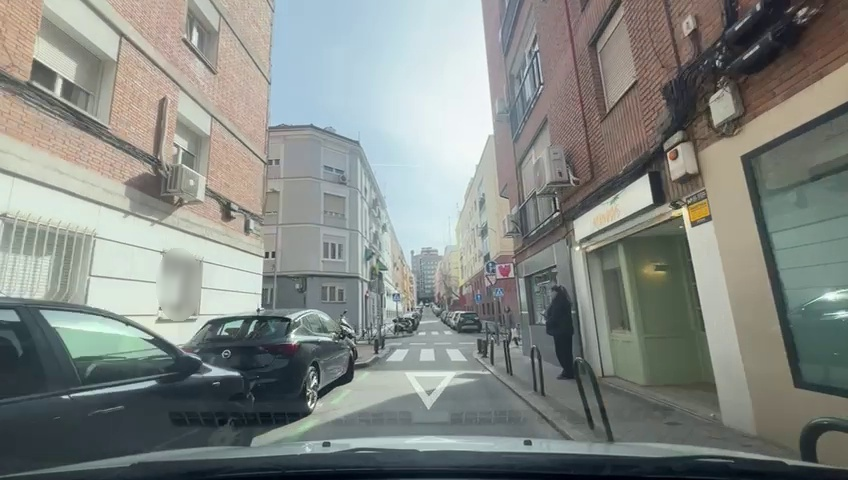
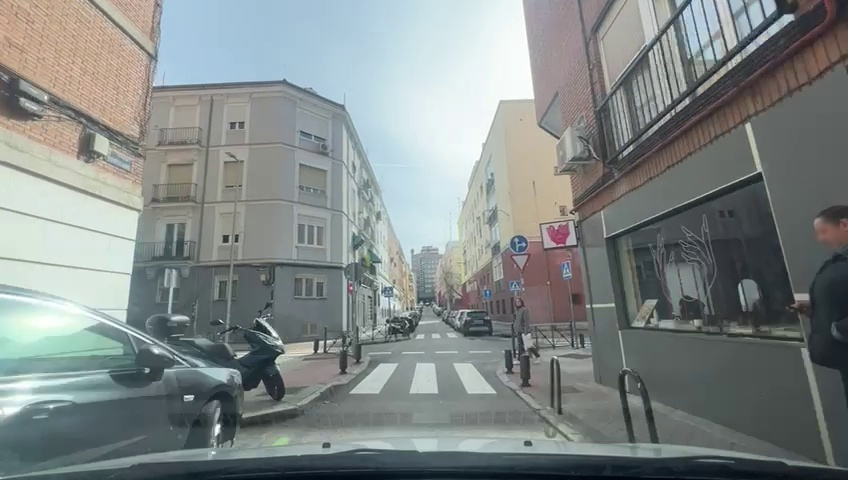
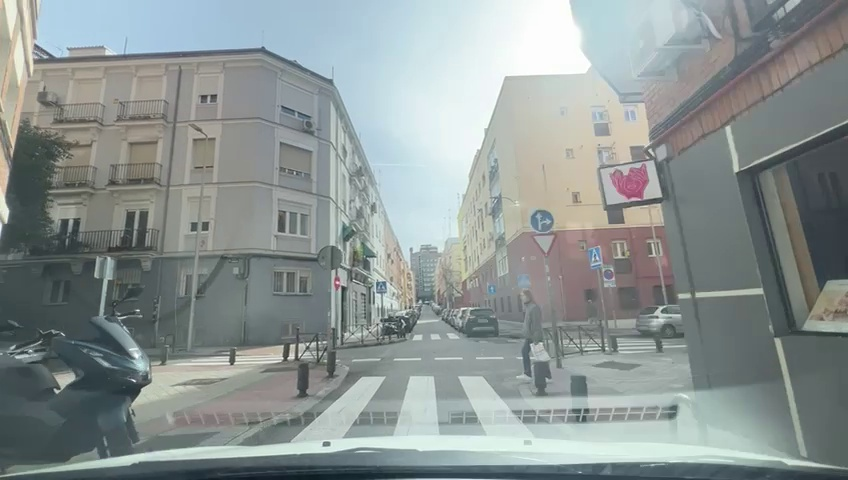
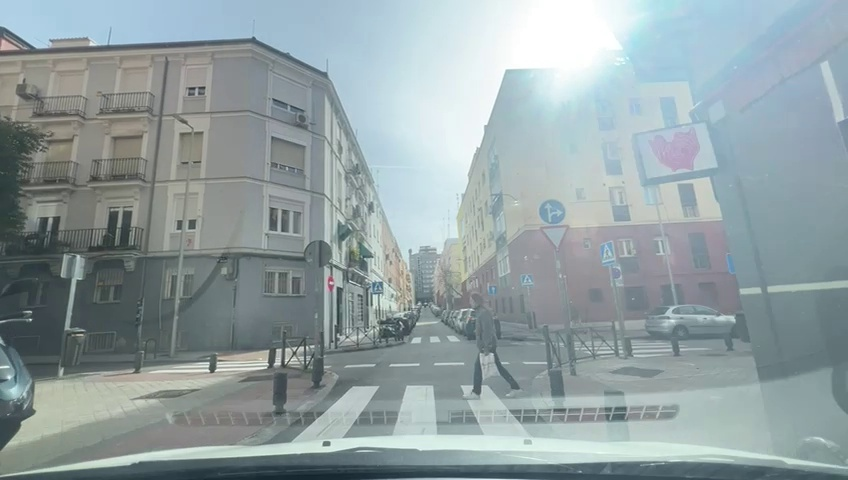
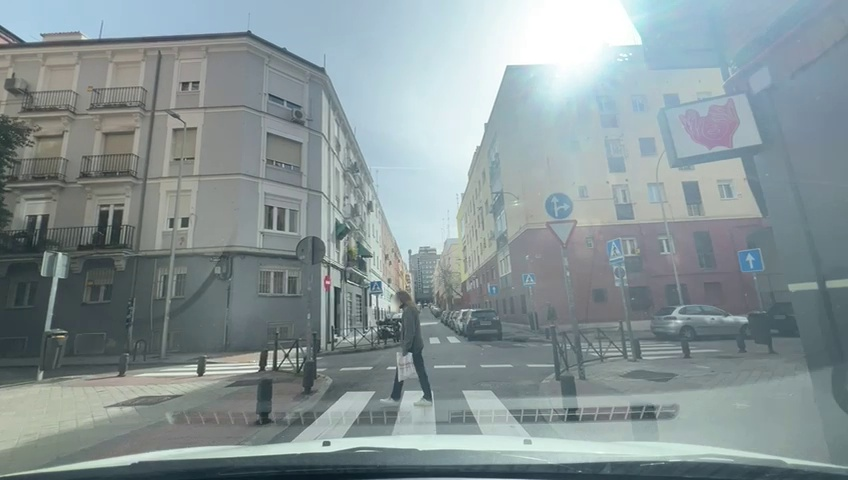
Situation: Crossing object
Question: Is there any discontinuity in the ego lane ahead?
Answer: Yes
Reasoning: The vehicle approaches a junction where the lines end. You can see that there is a zebra crossing with a give way sign on the road before the junction.

Situation: Crossing object
Question: Is any vehicle or pedestrian crossing the path of the ego vehicle from a different direction?
Answer: Yes
Reasoning: A pedestrian crosses a zebra crossing perpendicular to the ego lane before reaching the junction.

Situation: Crossing object
Question: Is there a vehicle ahead in the ego lane traveling in the same direction as the ego vehicle?
Answer: No
Reasoning: Between the crossing pedestrian and the ego there is no leading vehicle, it is just a one-way street with one lane and vehicles parked on both sides.

Situation: Crossing object
Question: Is there any crossing object in the ego lane ahead?
Answer: Yes
Reasoning: A pedestrian crosses a zebra crossing perpendicular to the ego lane before reaching the junction.